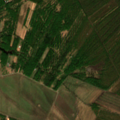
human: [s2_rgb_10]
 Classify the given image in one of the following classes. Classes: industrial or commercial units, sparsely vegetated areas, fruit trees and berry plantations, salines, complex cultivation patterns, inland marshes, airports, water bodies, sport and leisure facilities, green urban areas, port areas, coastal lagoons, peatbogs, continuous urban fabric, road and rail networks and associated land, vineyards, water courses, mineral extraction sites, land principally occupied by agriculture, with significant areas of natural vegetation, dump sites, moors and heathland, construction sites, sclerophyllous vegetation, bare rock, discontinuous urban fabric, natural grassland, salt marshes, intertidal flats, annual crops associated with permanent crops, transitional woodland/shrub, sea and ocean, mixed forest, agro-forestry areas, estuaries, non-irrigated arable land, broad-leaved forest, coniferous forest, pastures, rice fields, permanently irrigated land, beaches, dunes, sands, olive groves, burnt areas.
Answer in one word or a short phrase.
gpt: non-irrigated arable land, land principally occupied by agriculture, with significant areas of natural vegetation, broad-leaved forest, mixed forest, transitional woodland/shrub